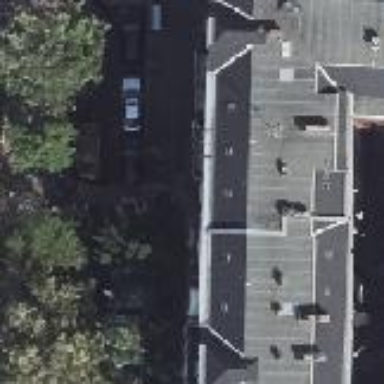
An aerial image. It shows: Saltbox-shaped roof distinguishes these apartments.